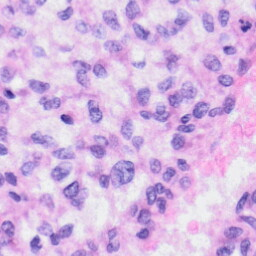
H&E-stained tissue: Liver